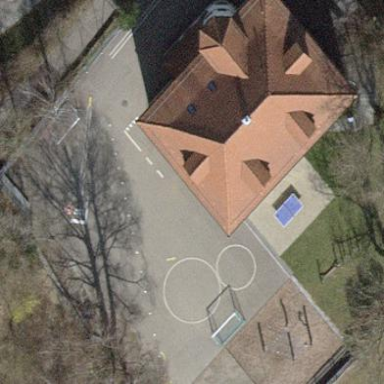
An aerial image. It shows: School building with school amenities.